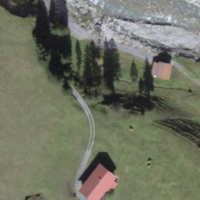
EUNIS habitat code: 23
Species observed at this site:
Silene dioica
Saxifraga rotundifolia